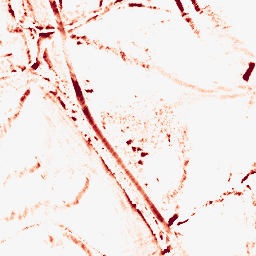
Category: morphological
Decomposition family: morphological_diamond
Decomposition parameters: operation: opening
radius: 5
Upsampling method: sinc_hamming
Upsampling parameters: scale: 8
kernel_size: 16
Upsampling scale: 8